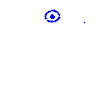
Particle: pion